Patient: sex M, age 36
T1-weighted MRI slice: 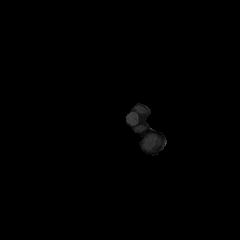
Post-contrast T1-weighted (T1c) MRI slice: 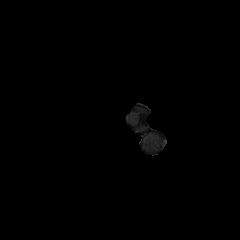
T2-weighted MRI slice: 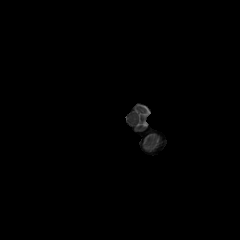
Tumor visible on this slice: no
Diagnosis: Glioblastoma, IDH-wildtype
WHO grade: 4